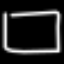
Label: square